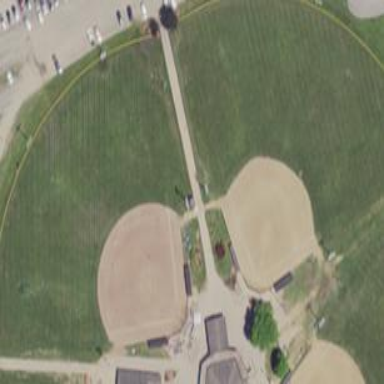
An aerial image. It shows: Baseball pitch for leisure land activities.